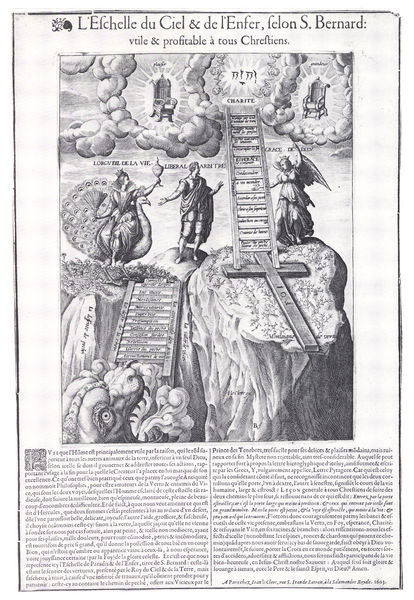
Titel: L'Eschelle du Ciel
Künstler: René Boyvin
Institution: (Seriendruck)
Schlagwörter: berg, feder, felsen, feuer, flügel, gott, himmel, mann, weiß, wolken, menschen, frankreich, frau, schwarz, stuhl, zeichnung, wolke, fächer, gericht, bibel, kleidung, mensch, stehen, bild, erde, wege, auge, kelch, blatt, engel, schrift, zwei, fels, grafik, spalten, französisch, leiter, treppe, thron, inschrift, stufen, zeigen, oben, unten, buch, kreuz, religion, druck, stich, seite, illustration, text, zeitung, beschriftung, initiale, pfau, trohn, altar, namen, buchseite, römer, zähne, pforte, christus, altes testament, christlich, götter, hölle, teufel, toga, maul, königin, wal, zeilen, heilig, christen, jerusalem, erzengel, ungeheuer, drachen, flugblatt, drache, handschrift, aufstieg, abbildung, erlösung, himmelfahrt, monster, abstieg, kreut, hebräisch, jude, initial, buchmalerei, himmelsleiter, bestie, artikel, jakob, leitern, sünden, biest, kreiz, himmelreich, throne, ciel, bies, zweispaltig, altat, grfaik, bernard, grafki, sw, gricht, st. bernhard, christentu,m, biblisches motiv, echelle, höllenleiter, enfer